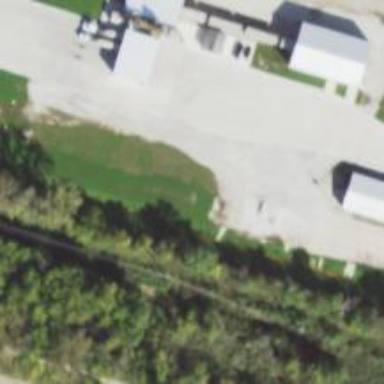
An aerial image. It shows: Rail spur service.